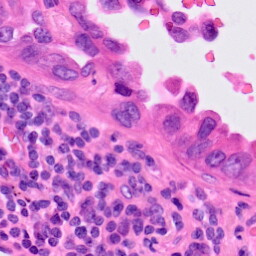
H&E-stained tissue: Lung